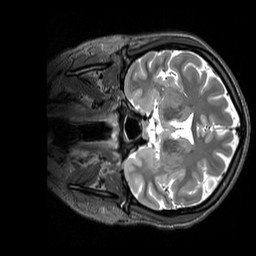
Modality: T2w
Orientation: coronal
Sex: female
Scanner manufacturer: siemens
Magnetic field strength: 3 T
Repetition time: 3.2 s
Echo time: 0.409 s